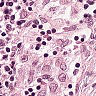
Metastatic tissue present: no